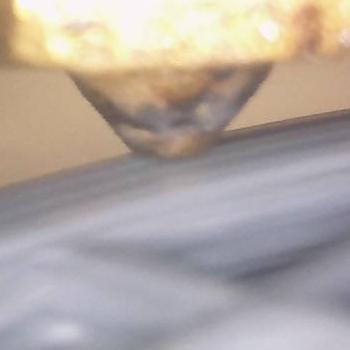
Flow rate: 100%